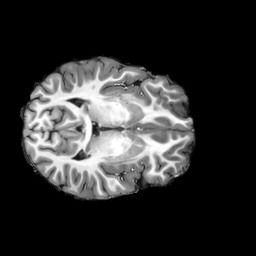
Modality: T1w
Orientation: axial
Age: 21
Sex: male
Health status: ill